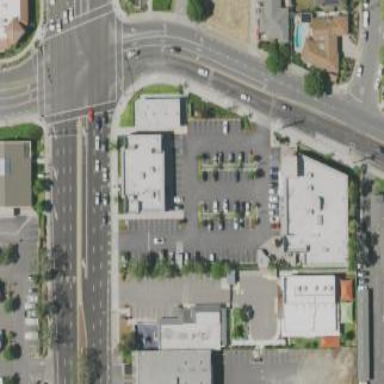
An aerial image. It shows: Retail area.